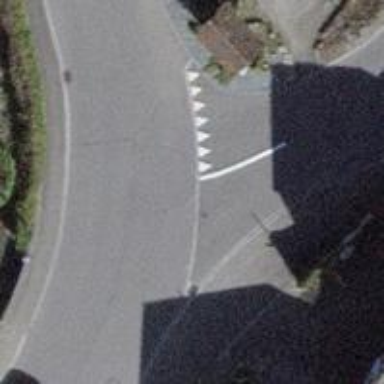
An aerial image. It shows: Road with "give way" sign.